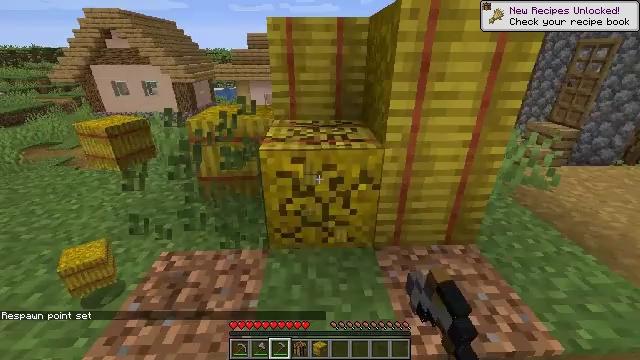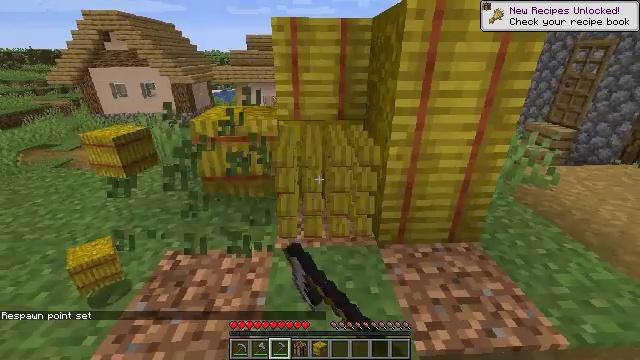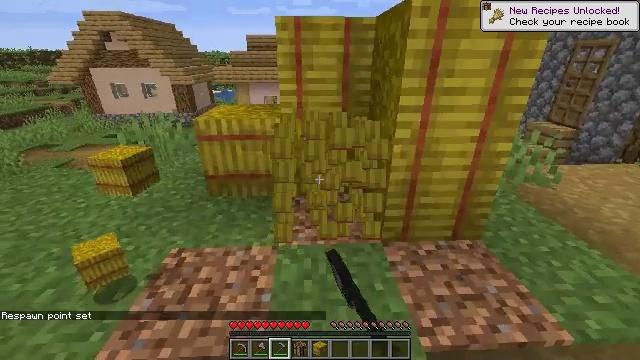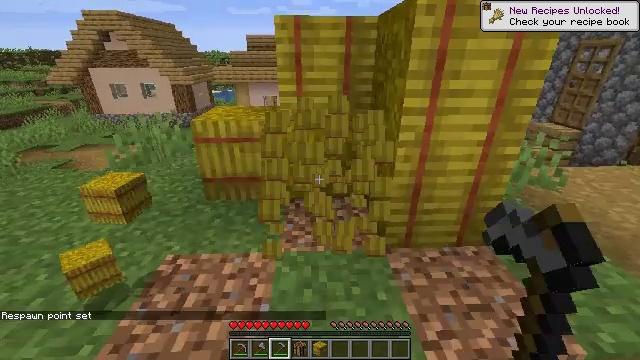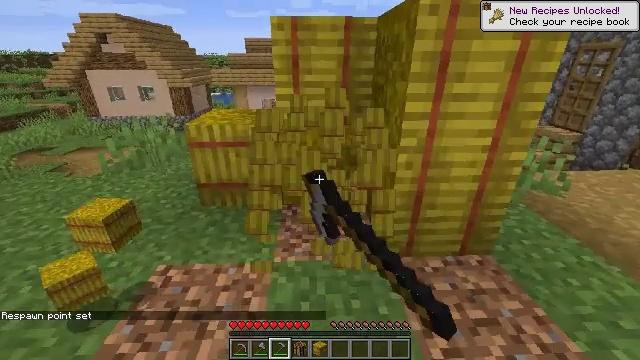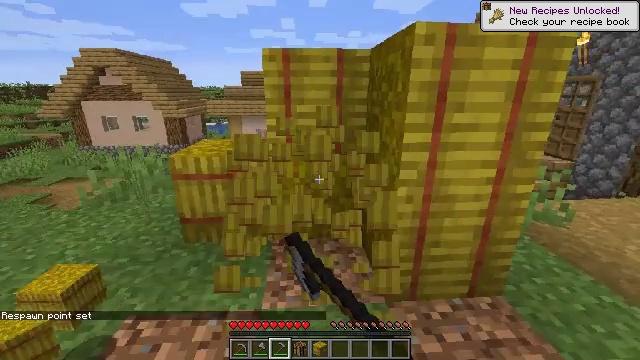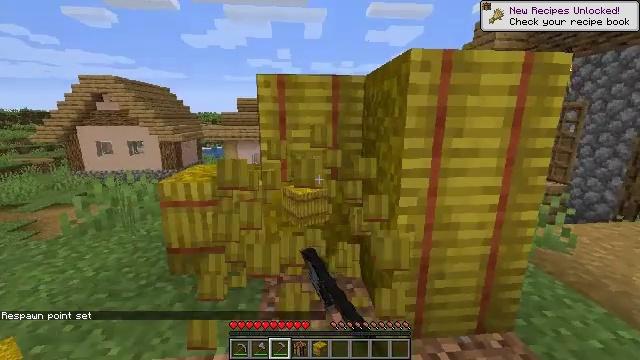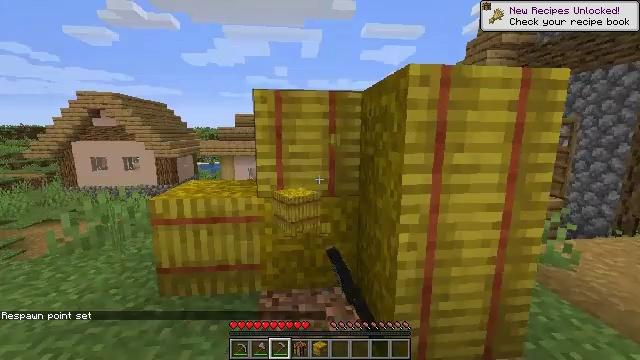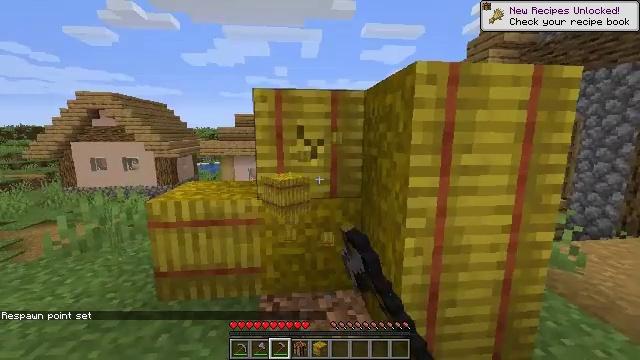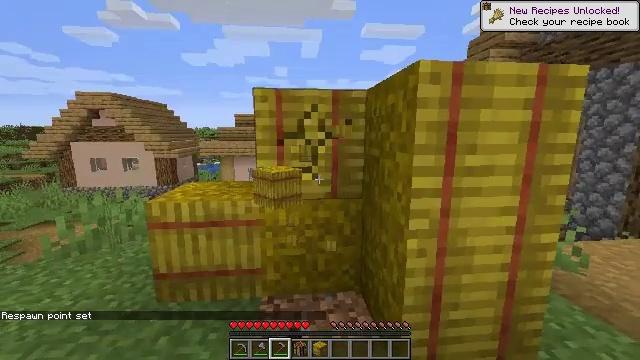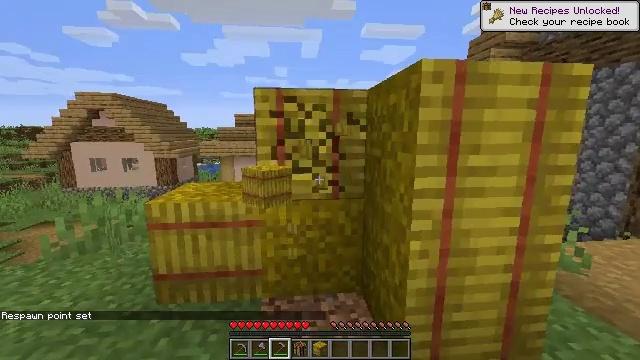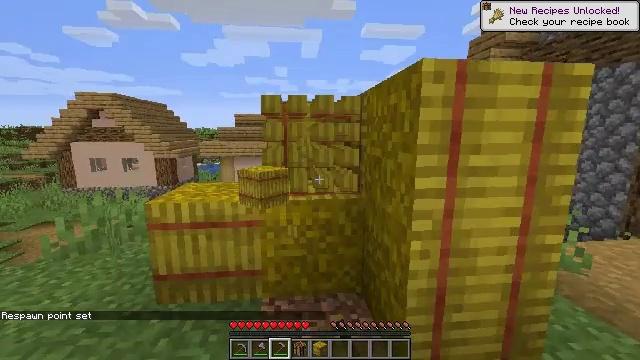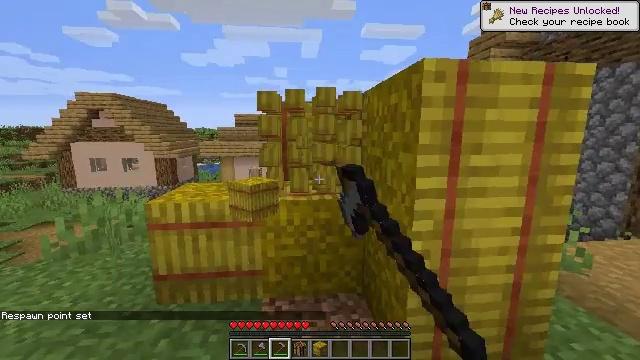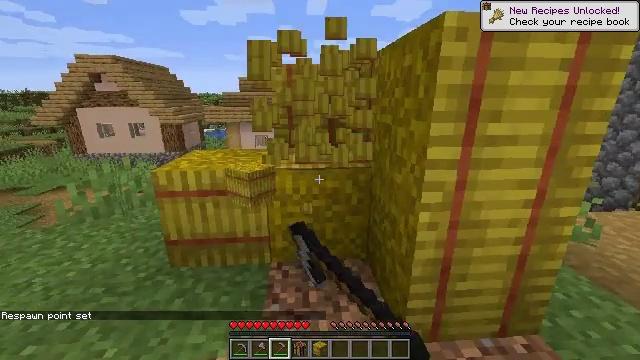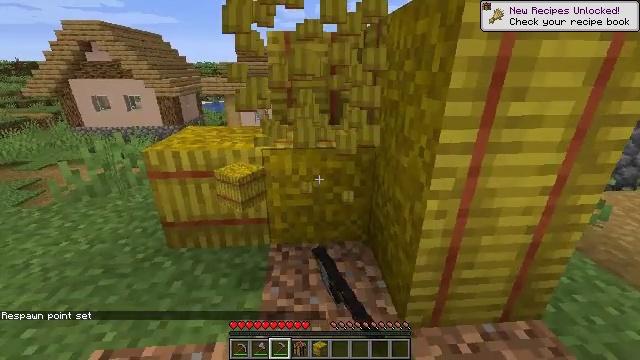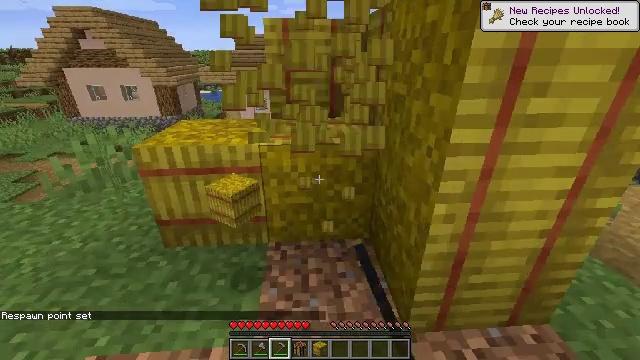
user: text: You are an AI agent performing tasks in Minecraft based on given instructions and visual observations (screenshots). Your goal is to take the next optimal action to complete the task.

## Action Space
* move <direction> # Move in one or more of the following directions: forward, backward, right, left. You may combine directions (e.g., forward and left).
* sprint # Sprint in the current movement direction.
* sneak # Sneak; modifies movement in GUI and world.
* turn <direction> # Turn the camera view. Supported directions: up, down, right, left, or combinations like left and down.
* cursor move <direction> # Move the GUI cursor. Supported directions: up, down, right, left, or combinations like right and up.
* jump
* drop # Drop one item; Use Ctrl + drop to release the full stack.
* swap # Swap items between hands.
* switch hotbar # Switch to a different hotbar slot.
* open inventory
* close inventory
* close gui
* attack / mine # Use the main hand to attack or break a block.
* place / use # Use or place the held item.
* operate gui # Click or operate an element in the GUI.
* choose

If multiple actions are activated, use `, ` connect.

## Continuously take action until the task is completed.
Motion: motion action
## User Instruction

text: Mine a hay block from the field.
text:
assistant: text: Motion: attack / mine
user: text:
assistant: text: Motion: attack / mine
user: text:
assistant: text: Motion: move forward, attack / mine
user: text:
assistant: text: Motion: move forward, attack / mine
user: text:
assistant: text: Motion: move forward, turn right and up, attack / mine
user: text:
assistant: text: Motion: turn right and up, attack / mine
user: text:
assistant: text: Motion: turn up, attack / mine
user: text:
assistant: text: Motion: attack / mine
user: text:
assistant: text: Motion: attack / mine
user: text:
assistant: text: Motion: attack / mine
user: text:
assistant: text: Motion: attack / mine
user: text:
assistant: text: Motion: attack / mine
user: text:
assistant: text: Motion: move forward, turn left and down, attack / mine
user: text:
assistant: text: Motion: move forward, turn down, attack / mine
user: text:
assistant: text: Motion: move forward, turn down, attack / mine
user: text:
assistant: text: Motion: attack / mine
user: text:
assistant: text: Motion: turn down, attack / mine
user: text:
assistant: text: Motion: attack / mine
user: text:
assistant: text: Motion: attack / mine
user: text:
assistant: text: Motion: attack / mine
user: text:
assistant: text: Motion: turn left, attack / mine
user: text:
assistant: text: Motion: turn left, attack / mine
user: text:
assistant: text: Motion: move forward, turn left and up, attack / mine
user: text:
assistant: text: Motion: move forward, turn left and up, attack / mine
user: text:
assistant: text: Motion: move forward, turn left and up, attack / mine
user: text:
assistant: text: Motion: attack / mine
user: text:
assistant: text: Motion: attack / mine
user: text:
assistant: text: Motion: attack / mine
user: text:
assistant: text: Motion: attack / mine
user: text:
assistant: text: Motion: attack / mine